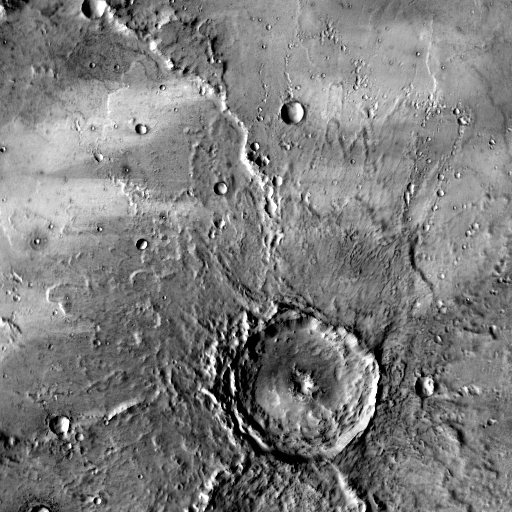
Crater classes present: Background, Other, Layered, Buried, Secondary